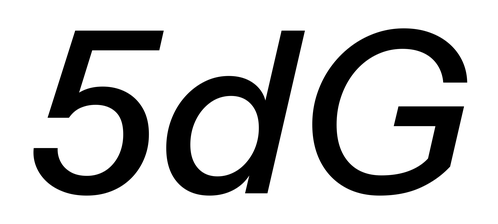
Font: InstrumentSans-Italic_Medium_Italic